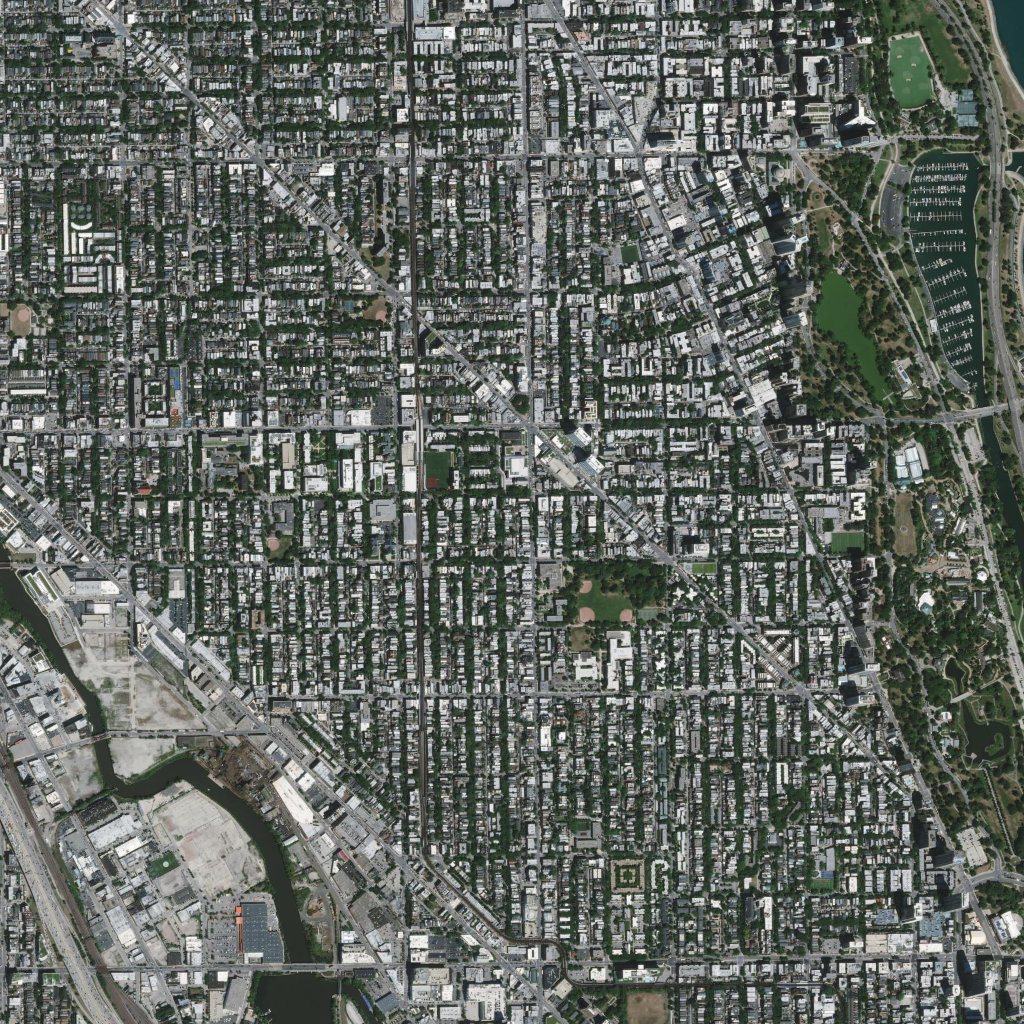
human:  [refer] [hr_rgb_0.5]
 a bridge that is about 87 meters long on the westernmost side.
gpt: <box>[[6, 93, 8, 96, 0]]</box>